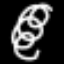
Label: squiggle